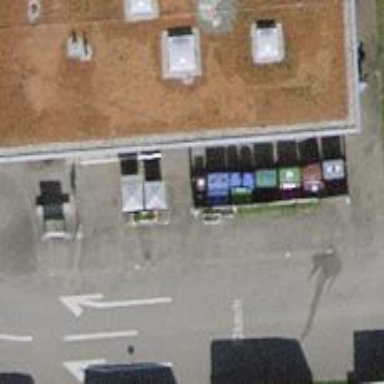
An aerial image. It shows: Public bookcase.